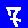
Digit: 7